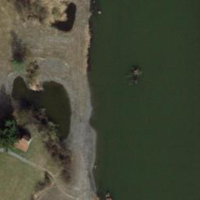
EUNIS habitat code: 14
Species observed at this site:
Prunella vulgaris
Plantago lanceolata
Daucus carota